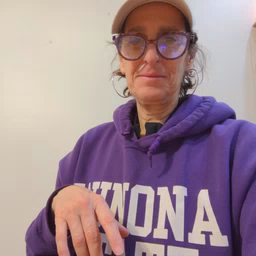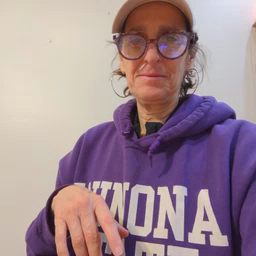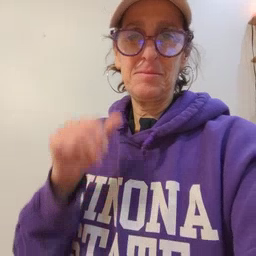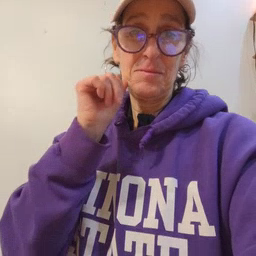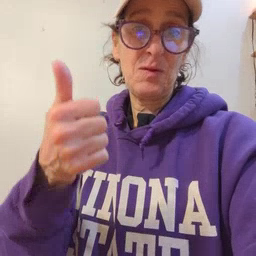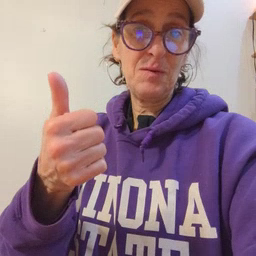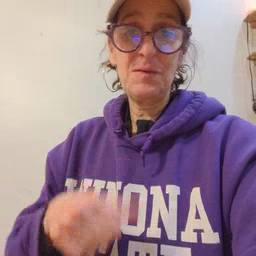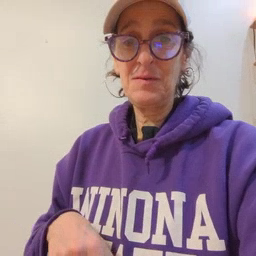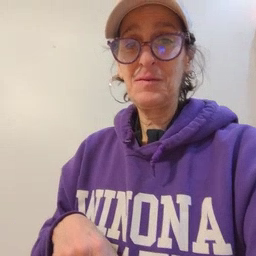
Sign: tomorrow